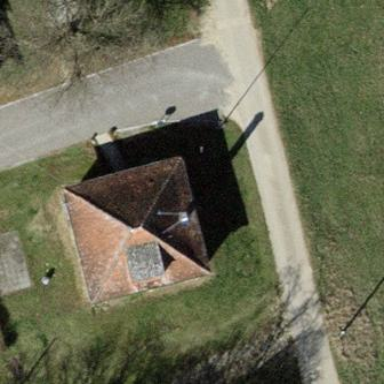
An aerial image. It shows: Detached building.